Question: I'm playing with CAS in Framework 2.0 (I know that it's obsolete).
I have following code, that I'm trying hard to crash. I've compiled project in 2.0 framework:
'''
using System;
using System.Security;
using System.Security.Permissions;
namespace Authenticode
{
class Program
{
public static void DoSthmUnmanaged()
{
SecurityPermission perm = new SecurityPermission(SecurityPermissionFlag.UnmanagedCode);
perm.Demand();
}
public static void Main(string[] args)
{
Program.DoSthmUnmanaged();
Console.Write("Press any key to continue . . . ");
Console.ReadKey(true);
}
}
}
'''
I copy 'exe' file to network drive, then open 'mscorcfg.msc' and evaluate assembly from network drive - Code group is 'Machine\All_Code\LocalIntranet_Zone' which is expected. When I execute it from network all works fine and I don't get it!
It's supposed to throw exception since code from LocalIntranet doesn't has permission to run unmanaged code. Why does it work?

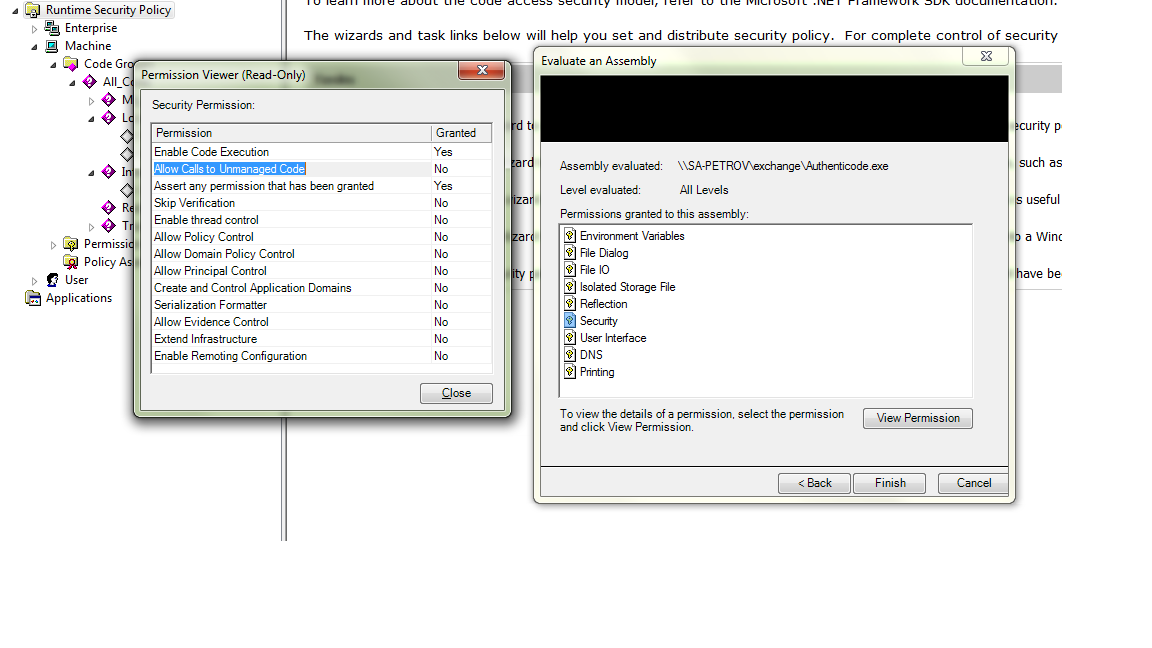
Answer: If your machine has 3.5 SP 1 installed, remember that that builds on top of 2.0, and it was that Service Pack that switched exes run from network shares to running with Full Trust.
From <URL>:
> Managed applications that are opened from network shares have the same behavior as native applications by running with full trust.